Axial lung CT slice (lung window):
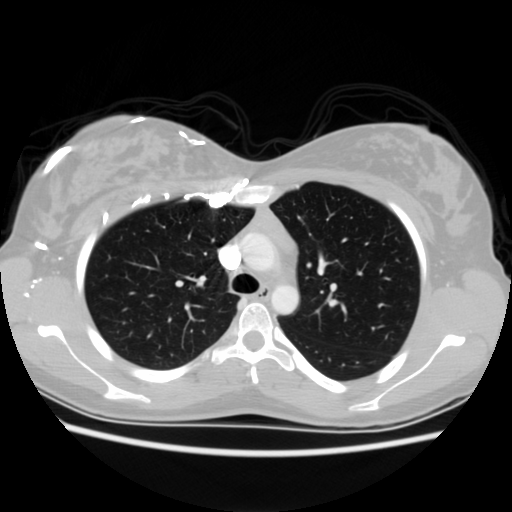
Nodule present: no